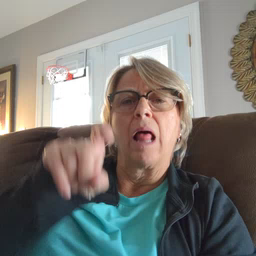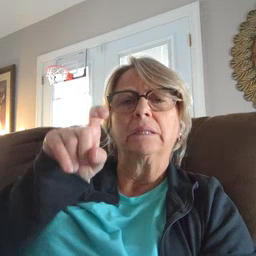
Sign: closet